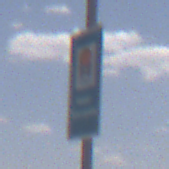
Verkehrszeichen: Wasserschutzgebiet
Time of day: Midday
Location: Outdoor (Nature)
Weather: PartlyCloudy
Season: NotSpecified
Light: Natural